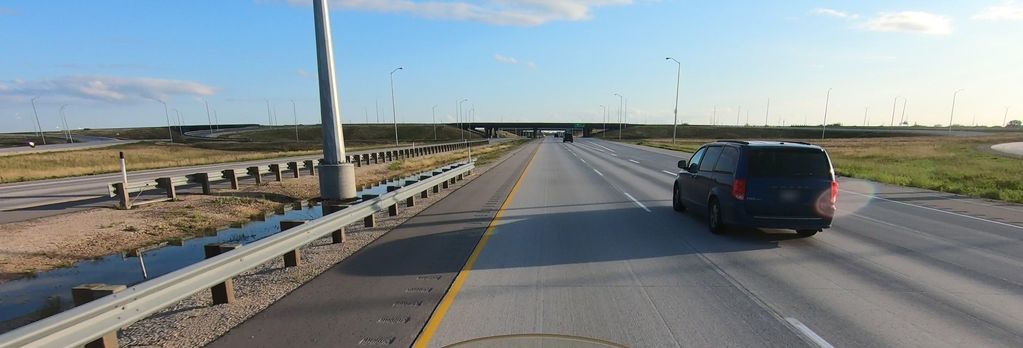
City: winnipeg